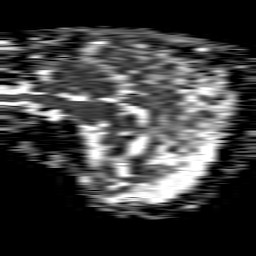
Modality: ADC
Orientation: sagittal
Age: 55
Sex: male
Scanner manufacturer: philips
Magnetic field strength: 1.5 T
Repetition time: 4.6 s
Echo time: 0.09059 s